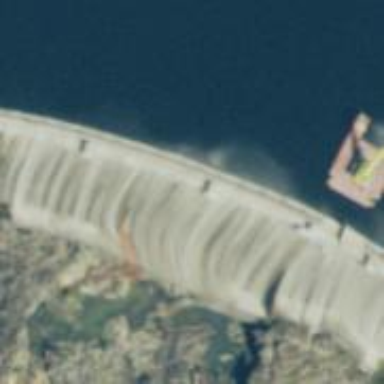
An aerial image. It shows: Dam along waterway.